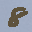
Label: 8